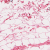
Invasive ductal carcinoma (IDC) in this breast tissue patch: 0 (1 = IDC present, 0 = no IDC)